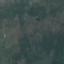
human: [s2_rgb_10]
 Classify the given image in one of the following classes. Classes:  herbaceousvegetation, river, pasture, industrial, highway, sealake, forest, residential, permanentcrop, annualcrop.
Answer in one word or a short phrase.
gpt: HerbaceousVegetation